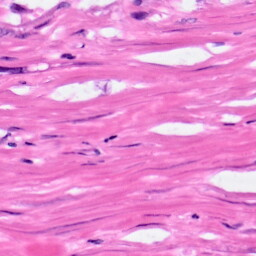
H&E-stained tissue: Pancreatic